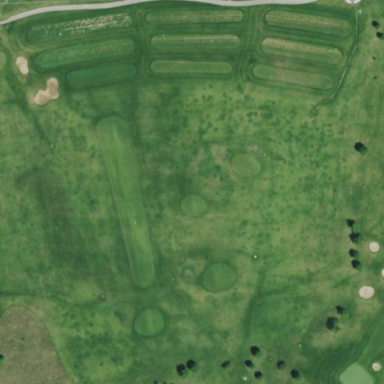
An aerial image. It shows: Golf pitch.